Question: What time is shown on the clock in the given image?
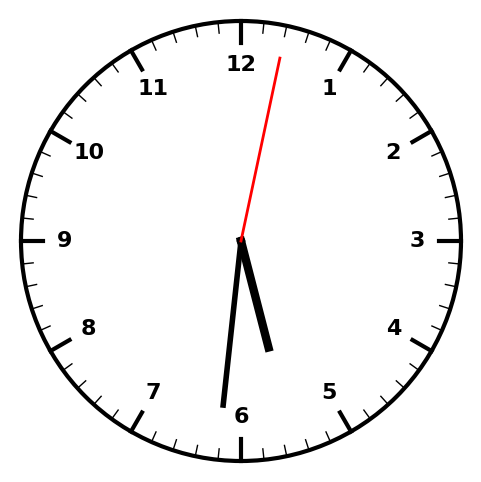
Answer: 05:31:02